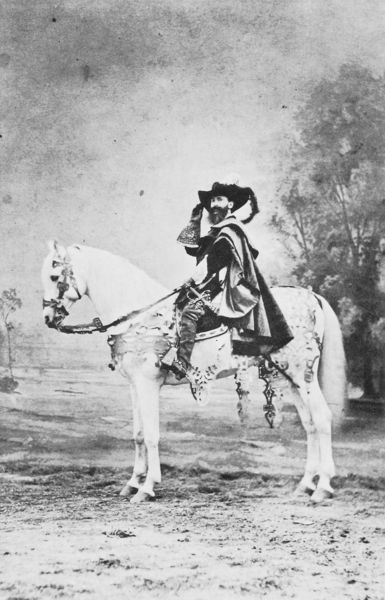
Titel: Makart als Teilnehmer am festzug 1879
Institution: Wien, Historisches Museum der Stadt
Schlagwörter: baum, feder, himmel, kopf, mann, umhang, weiß, wolken, landschaft, sand, handschuh, handschuhe, hut, schmuck, schwarz, wiese, bart, herr, porträt, feld, flachland, boden, gewand, mantel, pferd, reiter, hufe, reiten, sattel, schweif, zaumzeug, zügel, foto, fotografie, schwarzweiß, degen, stiefel, schimmel, photo, halfter, salut, salutieren, sporen, gruß, handscuh, salutierend, pferdebesteck